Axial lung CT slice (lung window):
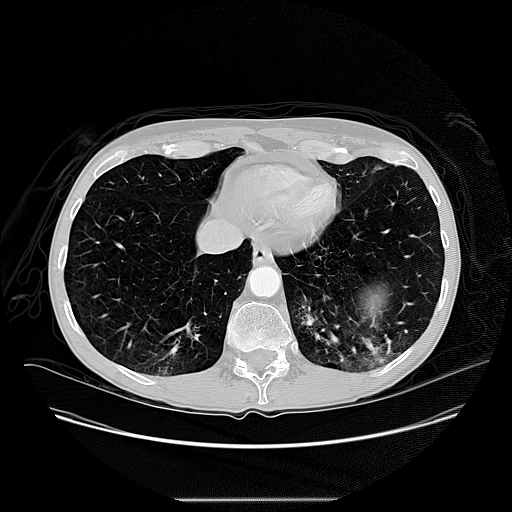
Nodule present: no